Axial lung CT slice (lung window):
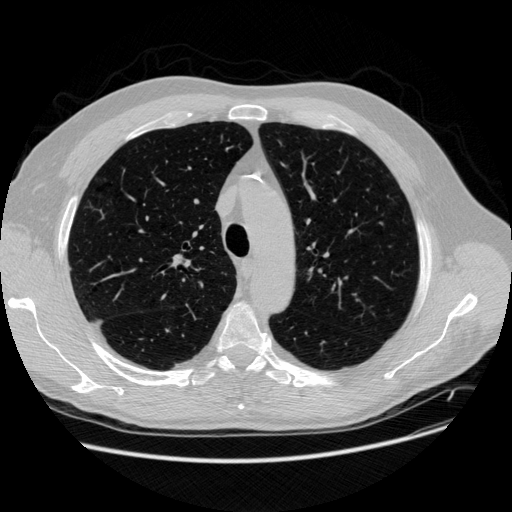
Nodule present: no